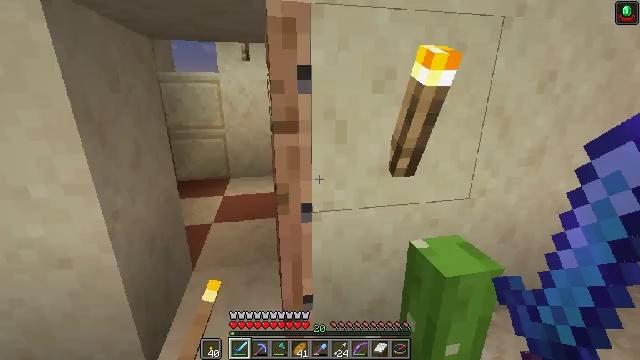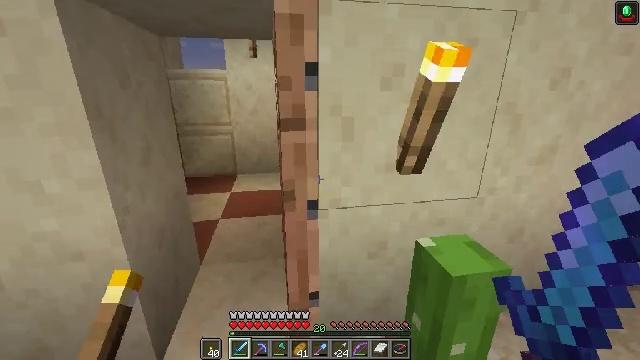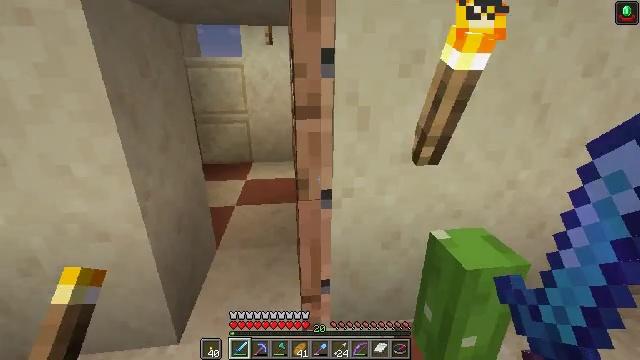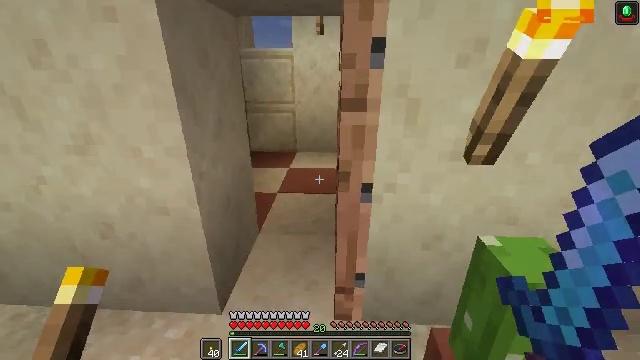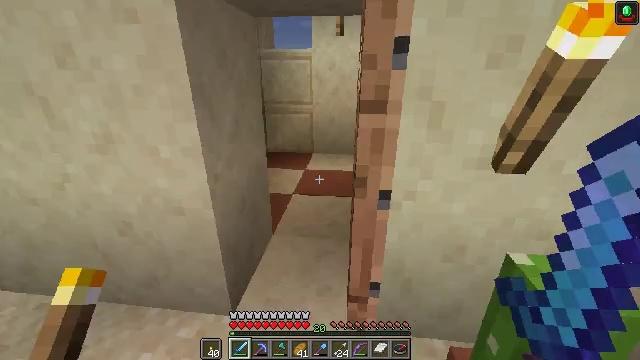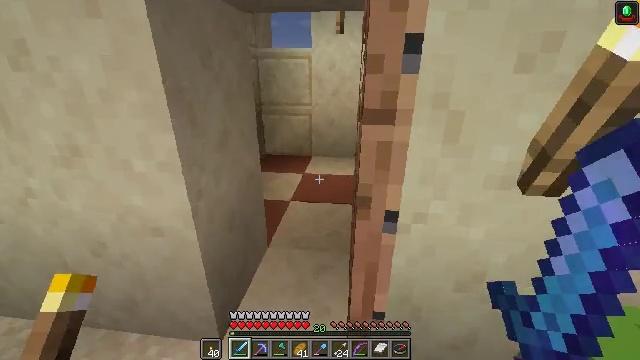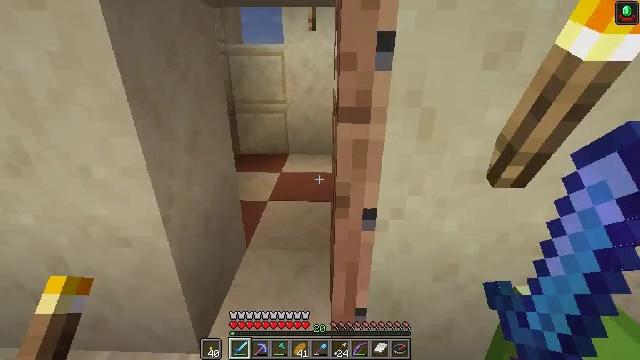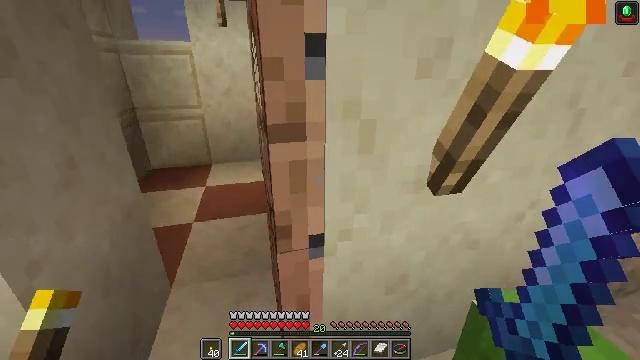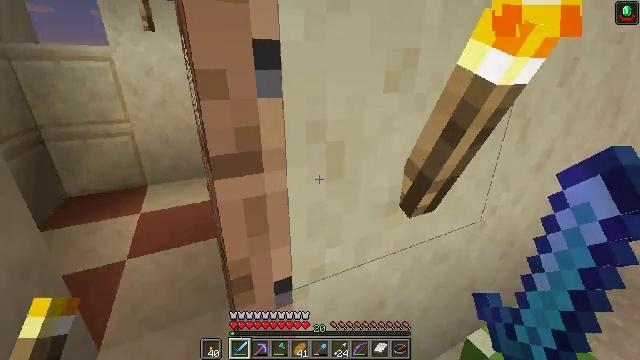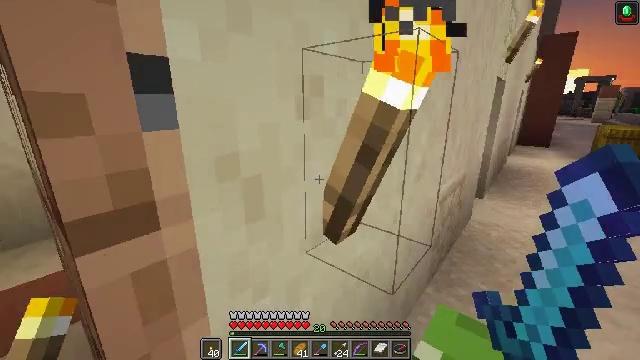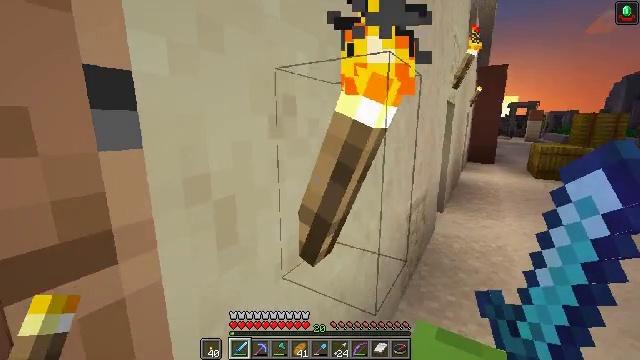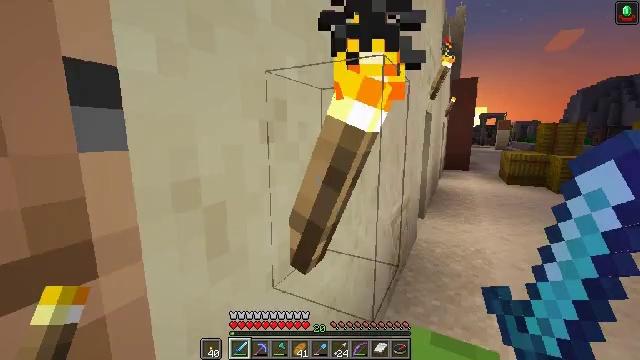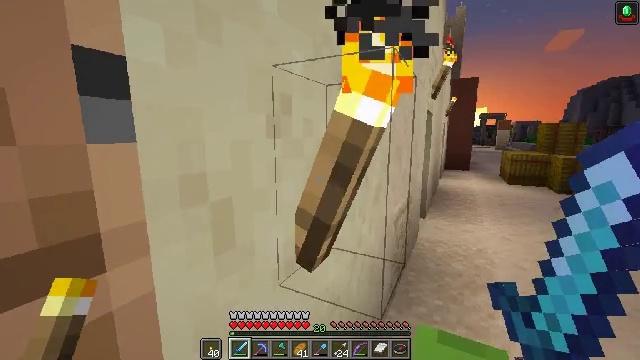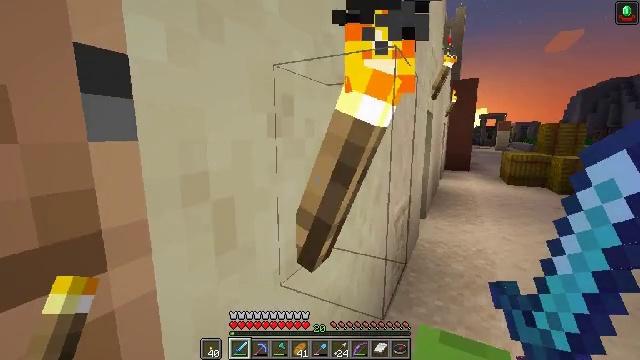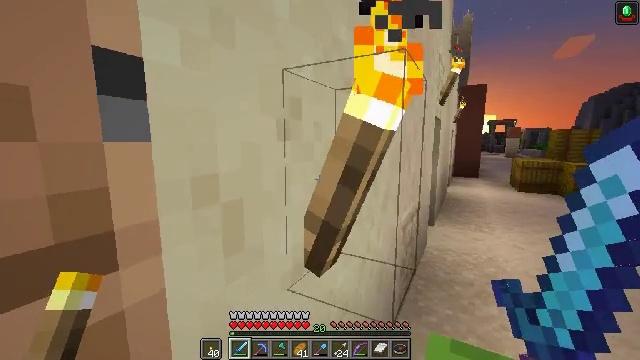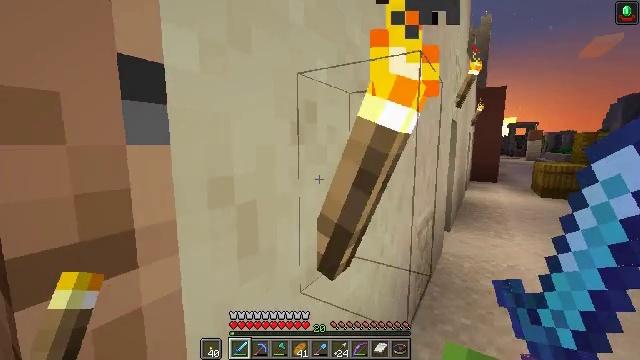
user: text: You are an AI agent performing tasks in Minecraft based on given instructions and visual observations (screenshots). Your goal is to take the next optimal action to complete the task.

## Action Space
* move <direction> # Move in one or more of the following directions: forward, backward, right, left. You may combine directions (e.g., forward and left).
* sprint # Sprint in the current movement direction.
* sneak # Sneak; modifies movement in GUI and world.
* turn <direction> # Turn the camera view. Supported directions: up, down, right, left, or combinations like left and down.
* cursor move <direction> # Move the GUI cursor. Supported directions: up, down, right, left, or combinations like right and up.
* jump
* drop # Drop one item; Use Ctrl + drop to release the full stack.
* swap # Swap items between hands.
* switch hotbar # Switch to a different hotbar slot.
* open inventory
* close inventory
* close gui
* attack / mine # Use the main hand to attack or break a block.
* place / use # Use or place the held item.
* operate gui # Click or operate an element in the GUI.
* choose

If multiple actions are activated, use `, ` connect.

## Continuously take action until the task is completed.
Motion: motion action
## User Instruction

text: Left click to collect the wall torch.
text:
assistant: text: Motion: turn left
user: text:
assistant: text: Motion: turn left and down
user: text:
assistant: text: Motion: turn left and down
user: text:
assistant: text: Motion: move forward, turn left
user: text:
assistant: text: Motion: move forward
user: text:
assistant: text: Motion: move forward, turn right
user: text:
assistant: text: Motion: move forward, turn right
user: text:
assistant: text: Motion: turn right and up
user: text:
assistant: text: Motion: turn right and up
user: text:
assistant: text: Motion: turn right and up
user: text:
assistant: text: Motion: turn right and up
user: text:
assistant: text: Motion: no_op
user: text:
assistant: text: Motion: no_op
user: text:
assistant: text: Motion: turn left and up
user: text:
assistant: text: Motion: turn left
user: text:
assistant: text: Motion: turn left, attack / mine
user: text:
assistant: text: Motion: attack / mine
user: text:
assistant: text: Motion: attack / mine
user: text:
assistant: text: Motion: no_op
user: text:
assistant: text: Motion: no_op
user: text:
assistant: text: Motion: no_op
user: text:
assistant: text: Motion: no_op